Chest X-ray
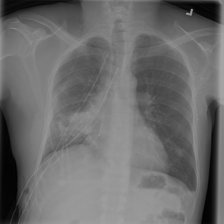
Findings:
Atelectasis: negative
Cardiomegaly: negative
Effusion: negative
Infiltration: negative
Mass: negative
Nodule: negative
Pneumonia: negative
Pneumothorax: negative
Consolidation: negative
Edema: negative
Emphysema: negative
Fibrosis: negative
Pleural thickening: negative
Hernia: negative